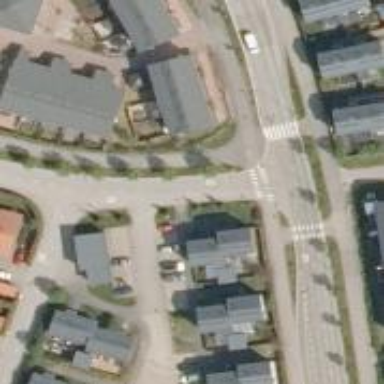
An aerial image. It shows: Asphalt cycleway.